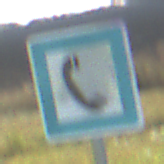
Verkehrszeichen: Fernsprecher
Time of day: MorningAfternoon
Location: Outdoor (Nature)
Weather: Clear
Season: Autumn
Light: Natural